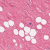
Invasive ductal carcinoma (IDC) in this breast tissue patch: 0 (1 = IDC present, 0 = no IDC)